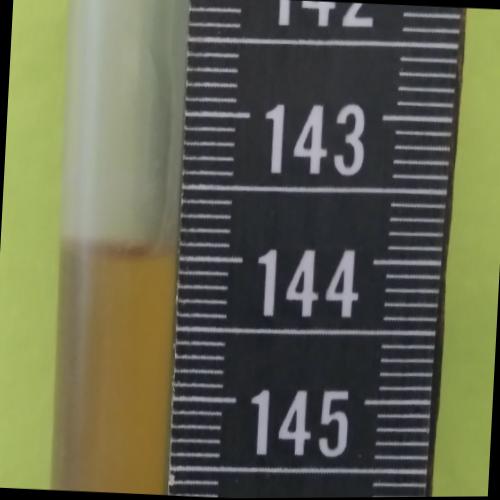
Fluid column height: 144.0 cm